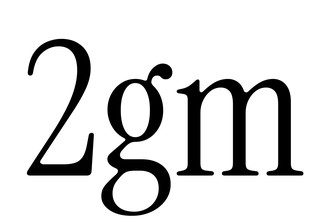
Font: InstrumentSerif-Regular